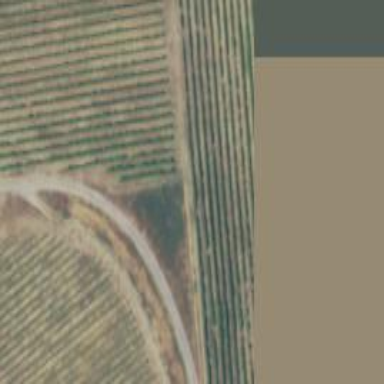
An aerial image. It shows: Vineyard growing grapes.